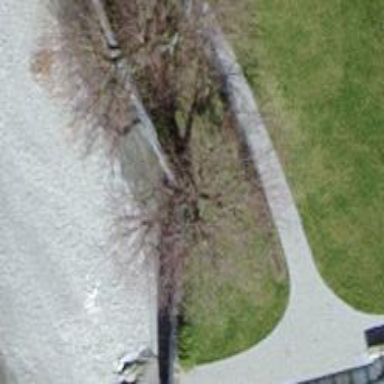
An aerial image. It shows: Retaining wall.